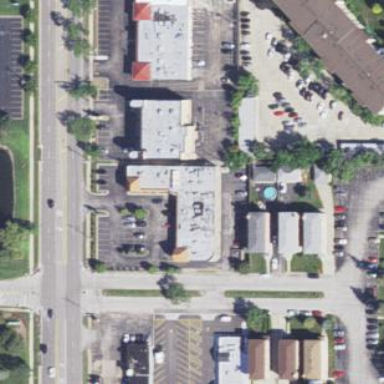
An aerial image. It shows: Retail area.